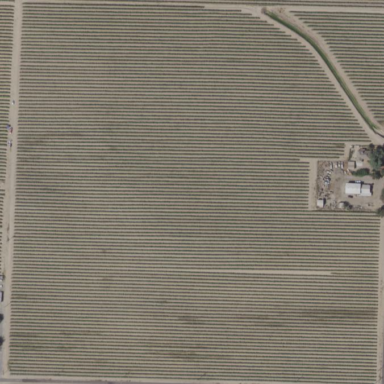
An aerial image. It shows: Vineyard.